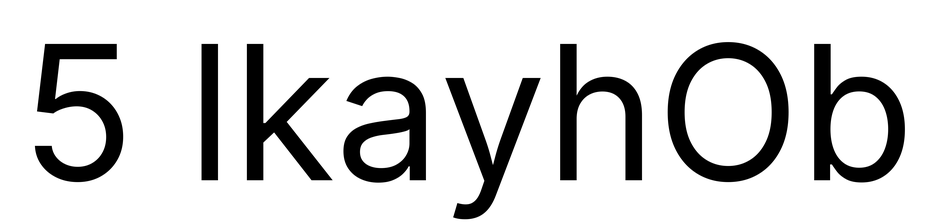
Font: Inter_Regular